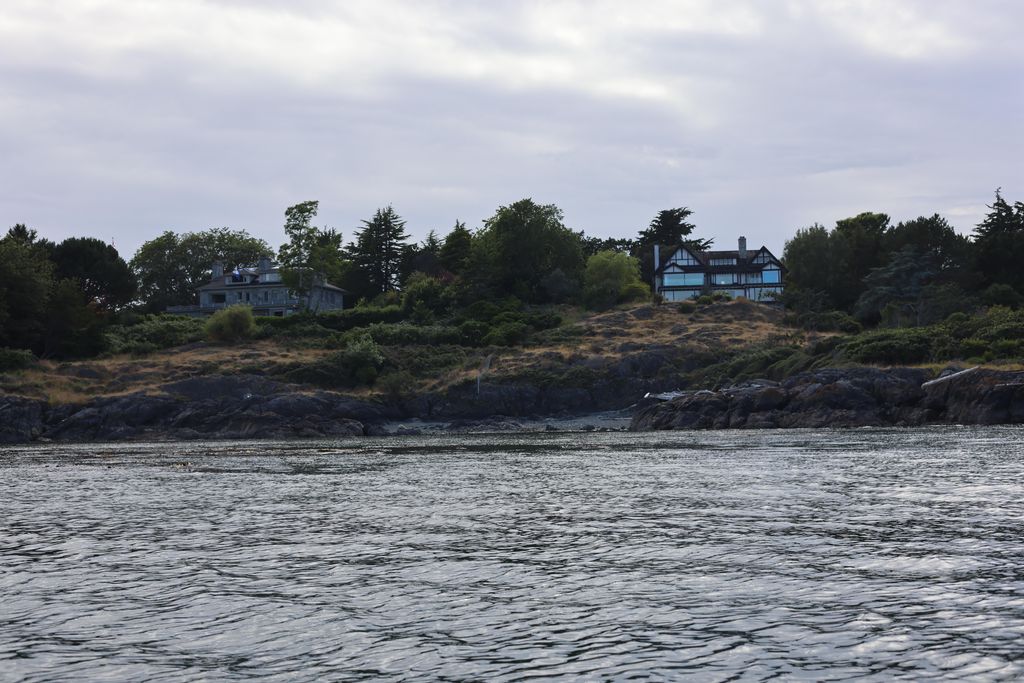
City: victoria